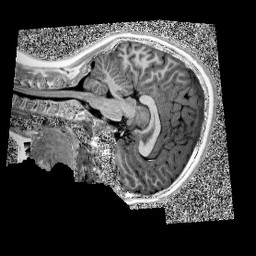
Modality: UNIT1
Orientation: sagittal
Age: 9
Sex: female
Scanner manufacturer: siemens
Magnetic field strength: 3 T
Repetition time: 4 s
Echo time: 0.00303 s